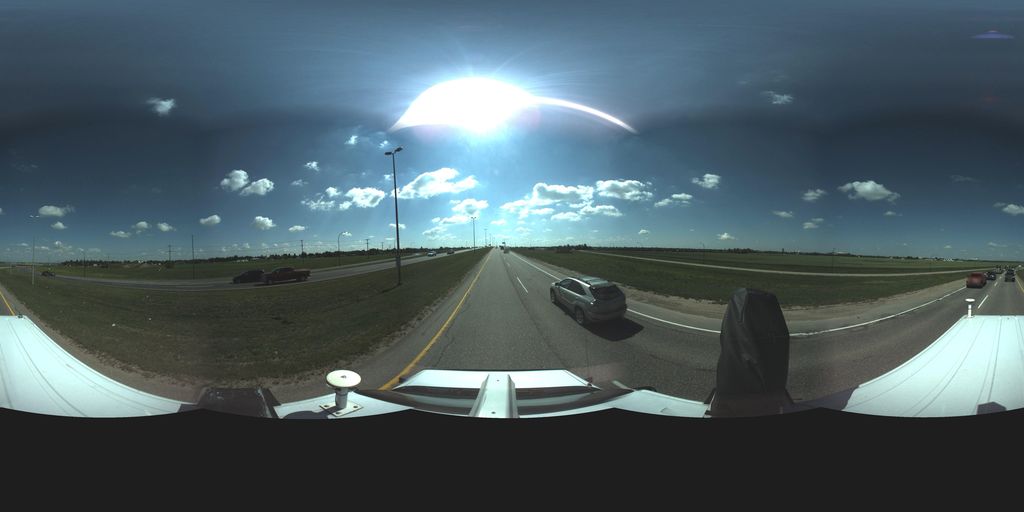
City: saskatoon